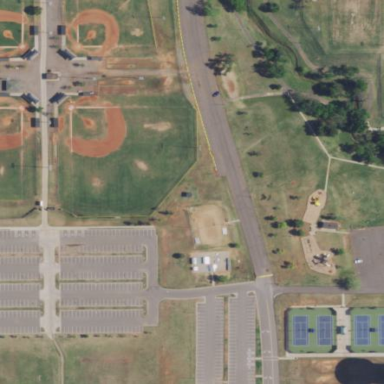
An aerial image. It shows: Baseball pitch for leisure and sports activities.